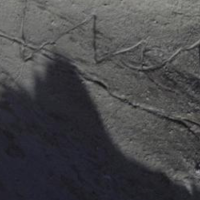
EUNIS habitat code: 48
Species observed at this site:
Doronicum grandiflorum